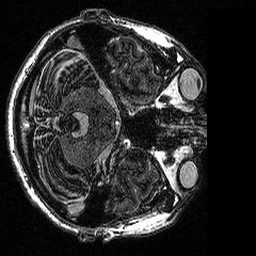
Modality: MP2RAGE
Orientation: axial
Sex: male
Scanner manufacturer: siemens
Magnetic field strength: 3 T
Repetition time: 5 s
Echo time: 0.00292 s